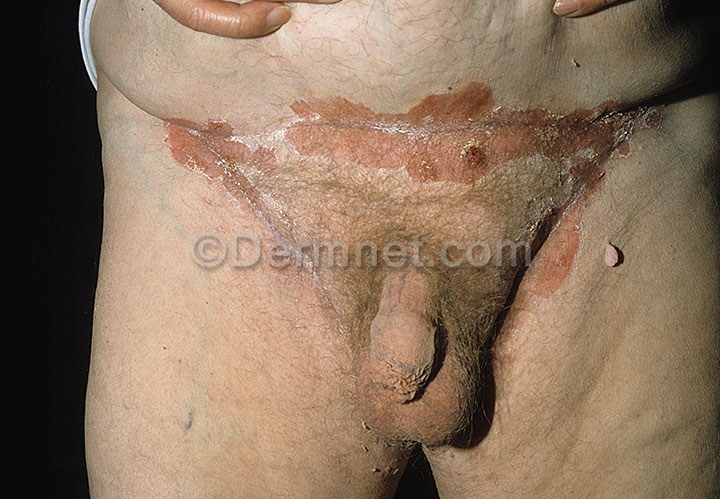
Disease: Tinea Ringworm Candidiasis and other Fungal Infections